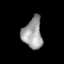
Tissue: lung
Cell type: Others
Senescence score: 0.2041
Nuclear area (px): 592
Mean DAPI intensity: 158.36